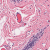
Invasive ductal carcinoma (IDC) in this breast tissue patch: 0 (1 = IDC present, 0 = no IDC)